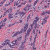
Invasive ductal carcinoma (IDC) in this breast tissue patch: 1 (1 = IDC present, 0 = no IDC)